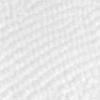
Label: no_change